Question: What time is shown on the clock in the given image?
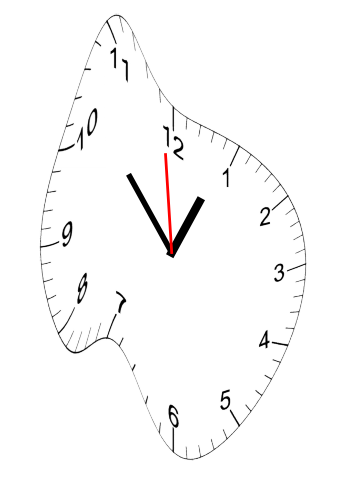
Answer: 12:52:59